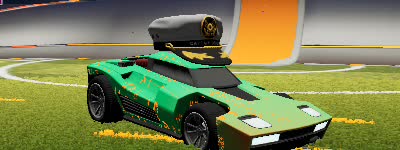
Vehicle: breakout